Question: Count the number of objects in the diagram.
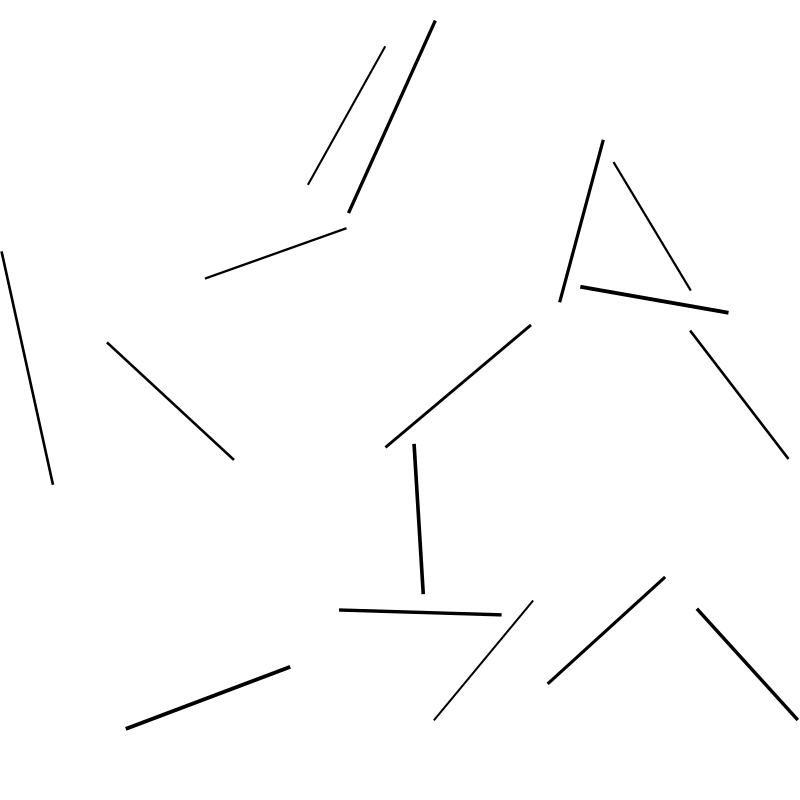
Answer: 16